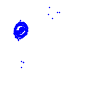
Particle: electron